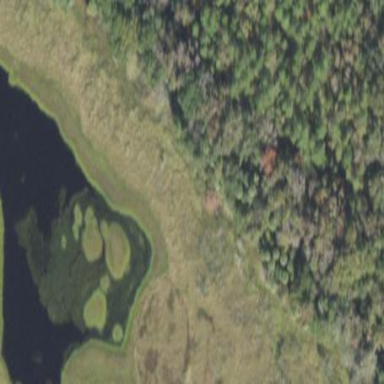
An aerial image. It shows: Marshy wetland area.